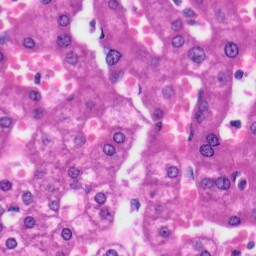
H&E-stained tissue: Liver